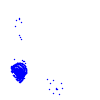
Particle: electron